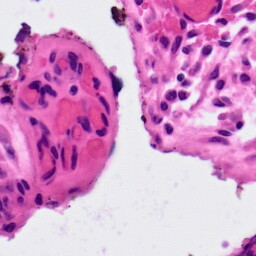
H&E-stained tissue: Ovarian